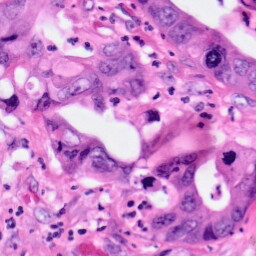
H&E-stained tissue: Pancreatic